Interaction volume radius: 5 \u00c5
Interaction volume height: 25 \u00c5
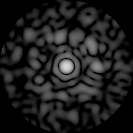
Disorder parameter: 0.8325